Question: I have scatterplots of 2D data from two categories. I want to add density lines for each dimension -- not outside the plot (cf. <URL> but right on the plotting surface. I can get this for the x-axis dimension, like this:
'''
set.seed(123)
dim1 <- c(rnorm(100, mean=1), rnorm(100, mean=4))
dim2 <- rnorm(200, mean=1)
cat <- factor(c(rep("a", 100), rep("b", 100)))
mydf <- data.frame(cbind(dim2, dim1, cat))
ggplot(data=mydf, aes(x=dim1, y=dim2, colour=as.factor(cat))) +
geom_point() +
stat_density(aes(x=dim1, y=(-2+(..scaled..))),
position="identity", geom="line")
'''
It looks like this:

But I want an analogous pair of density curves running vertically, showing the distribution of points in the y-dimension. I tried
'''
stat_density(aes(y=dim2, x=0+(..scaled..))), position="identity", geom="line)
'''
but receive the error "stat_density requires the following missing aesthetics: x".
Any ideas? thanks
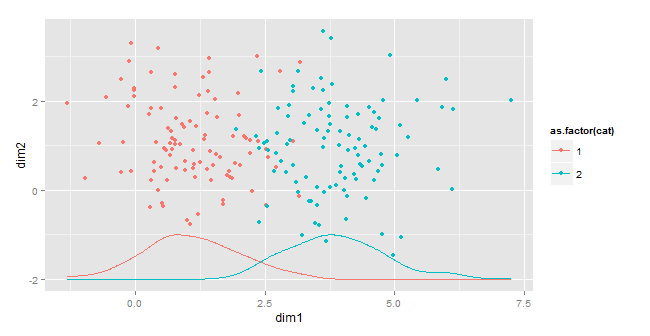
Answer: You can get the densities of the dim2 variables. Then, flip the axes and store them in a new data.frame. After that it is simply plotting them on top of the other graph.
'''
p <- ggplot(data=mydf, aes(x=dim1, y=dim2, colour=as.factor(cat))) +
geom_point() +
stat_density(aes(x=dim1, y=(-2+(..scaled..))),
position="identity", geom="line")
stuff <- ggplot_build(p)
xrange <- stuff[[2]]$ranges[[1]]$x.range # extract the x range, to make the new densities align with y-axis
## Get densities of dim2
ds <- do.call(rbind, lapply(unique(mydf$cat), function(lev) {
dens <- with(mydf, density(dim2[cat==lev]))
data.frame(x=dens$y+xrange[1], y=dens$x, cat=lev)
}))
p + geom_path(data=ds, aes(x=x, y=y, color=factor(cat)))
'''